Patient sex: M
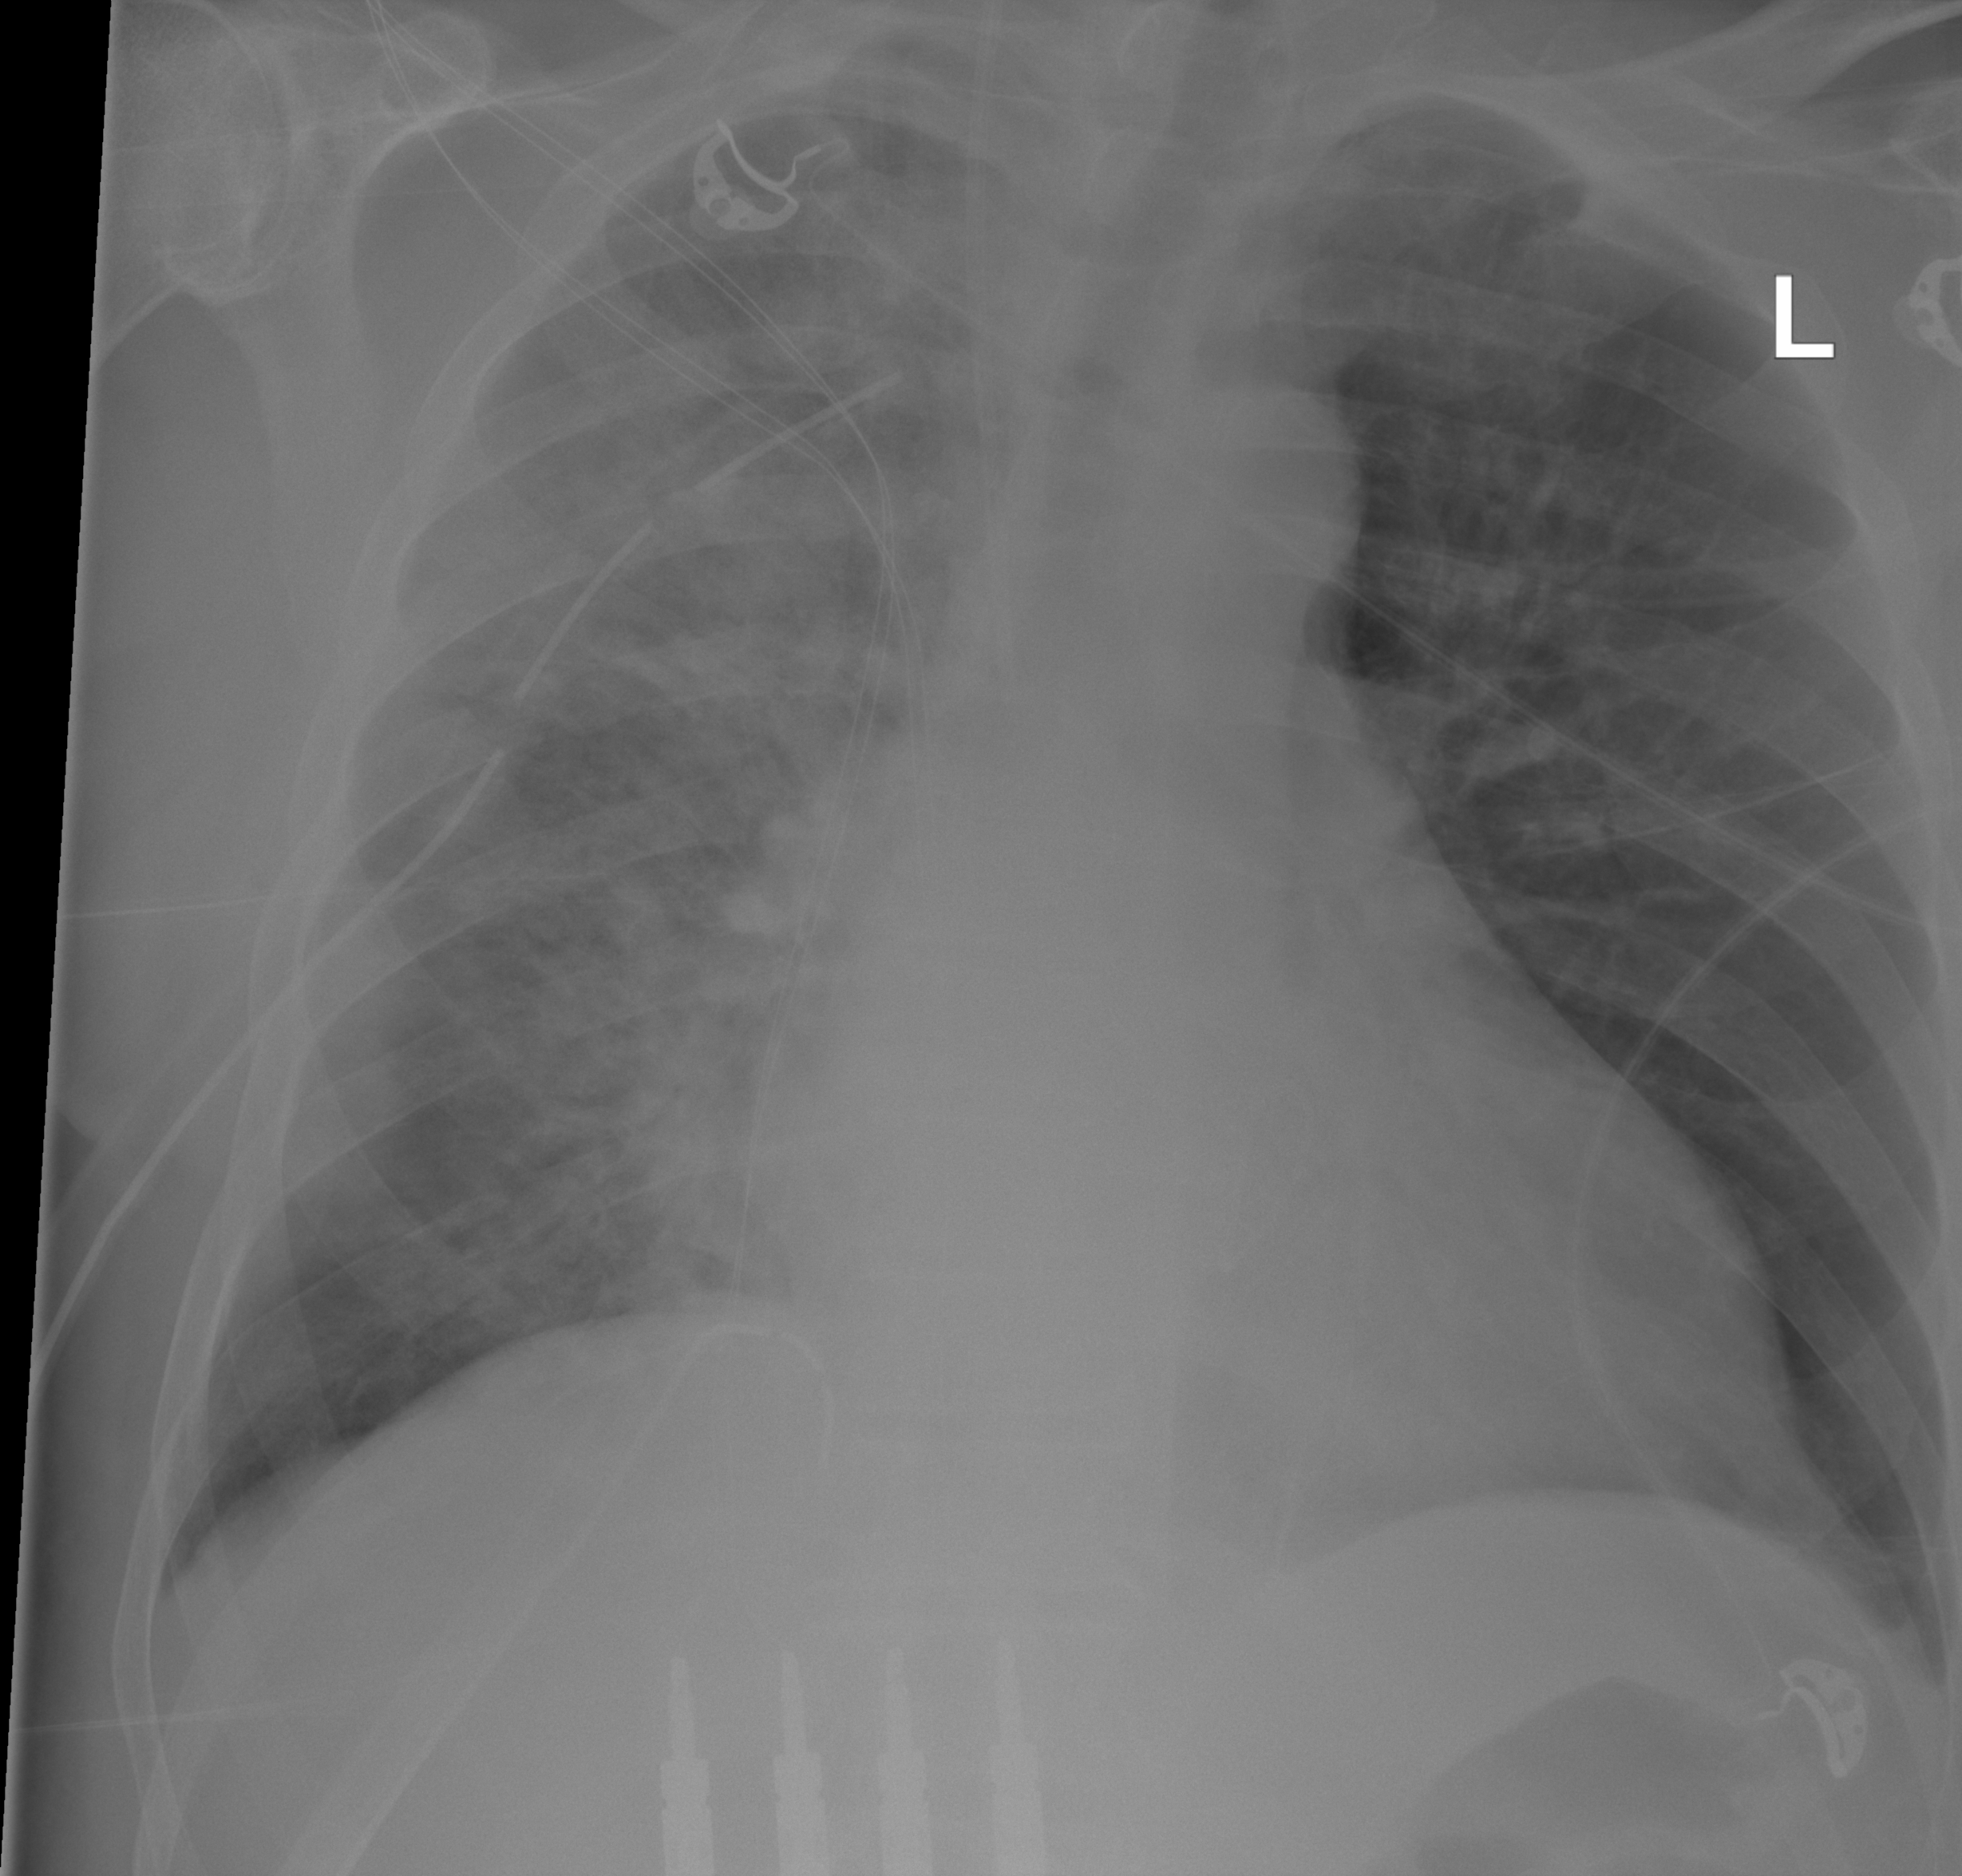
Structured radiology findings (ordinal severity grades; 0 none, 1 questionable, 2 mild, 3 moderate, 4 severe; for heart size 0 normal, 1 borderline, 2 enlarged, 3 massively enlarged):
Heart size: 2
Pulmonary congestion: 0
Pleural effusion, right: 0
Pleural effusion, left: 2
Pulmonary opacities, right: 3
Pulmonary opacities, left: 0
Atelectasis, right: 3
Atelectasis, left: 0